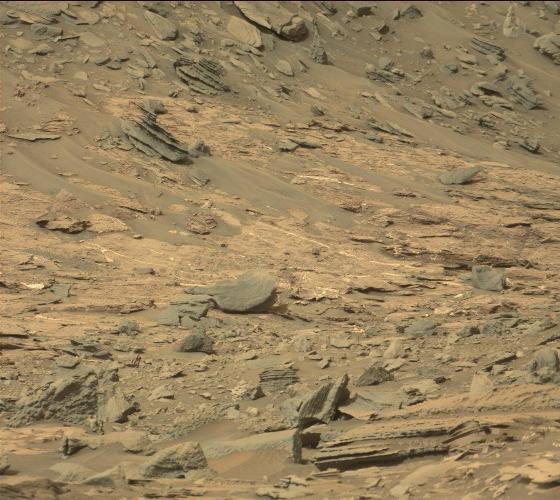
Terrain classes present: Bedrock, Gravel / Sand / Soil, Rock, Shadow